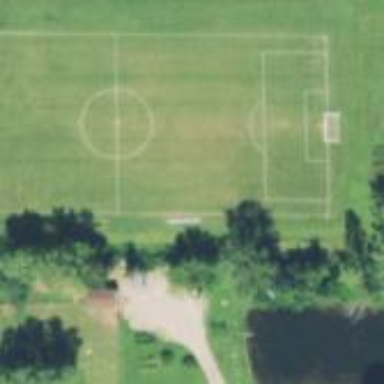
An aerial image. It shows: Soccer pitch for leisure land activities.